Question: I am using intellij 13. I have set package prefix in the "Project Structure" window.

Everything works fine until I add a new dependency or even just refresh the gradle dependencies. At that point Intellij resets all the project prefixes to be "" and from then on all the imports etc for my project are broken until I go back into the Project Structure settings and re-enter the prefix.
Is there some setting in the gradle files I need or some other way to prevent this from happening?
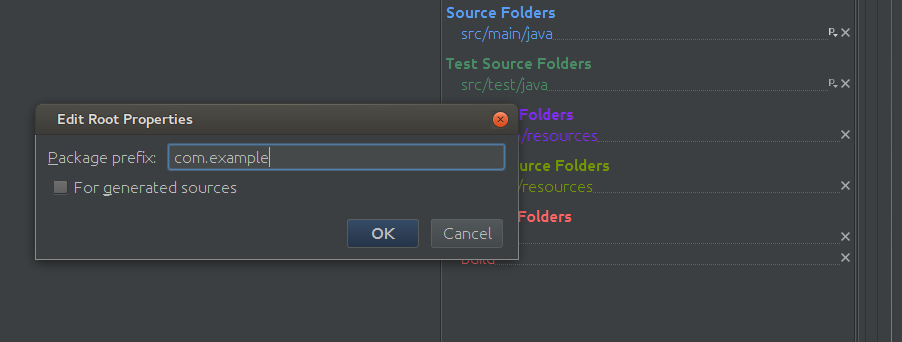
Answer: There is no built-in support for this customization of a generated IntelliJ project but you can add it to your build scripts if you create 'idea.module.iml.withXml' hook where you can update generated XML for your module. See <URL> and linked docs for more details. This can make it work for projects generated using 'gradle idea' task. The project import/refresh from in the IJ may ignore this.
Of course updating your directory structure is the simplest solution. Unless you have a good reason to keep that special layout.